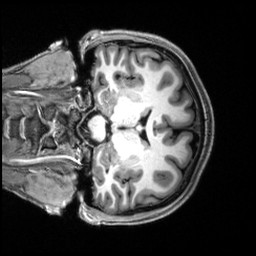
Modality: T1w
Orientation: coronal
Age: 19
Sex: female
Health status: healthy
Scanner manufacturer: siemens
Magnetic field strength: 3 T
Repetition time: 2.5 s
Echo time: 0.00222 s